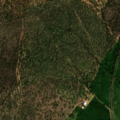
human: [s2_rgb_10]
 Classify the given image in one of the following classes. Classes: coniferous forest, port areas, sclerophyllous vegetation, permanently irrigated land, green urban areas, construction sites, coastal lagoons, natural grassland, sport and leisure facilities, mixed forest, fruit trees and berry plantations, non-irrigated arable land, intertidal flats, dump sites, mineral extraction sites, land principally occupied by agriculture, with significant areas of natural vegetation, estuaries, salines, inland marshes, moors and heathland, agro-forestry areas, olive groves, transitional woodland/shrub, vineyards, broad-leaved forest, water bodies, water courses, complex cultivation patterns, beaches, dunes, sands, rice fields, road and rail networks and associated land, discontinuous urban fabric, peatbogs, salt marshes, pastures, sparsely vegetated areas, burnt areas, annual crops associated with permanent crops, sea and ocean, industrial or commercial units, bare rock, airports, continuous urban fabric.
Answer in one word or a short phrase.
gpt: non-irrigated arable land, agro-forestry areas